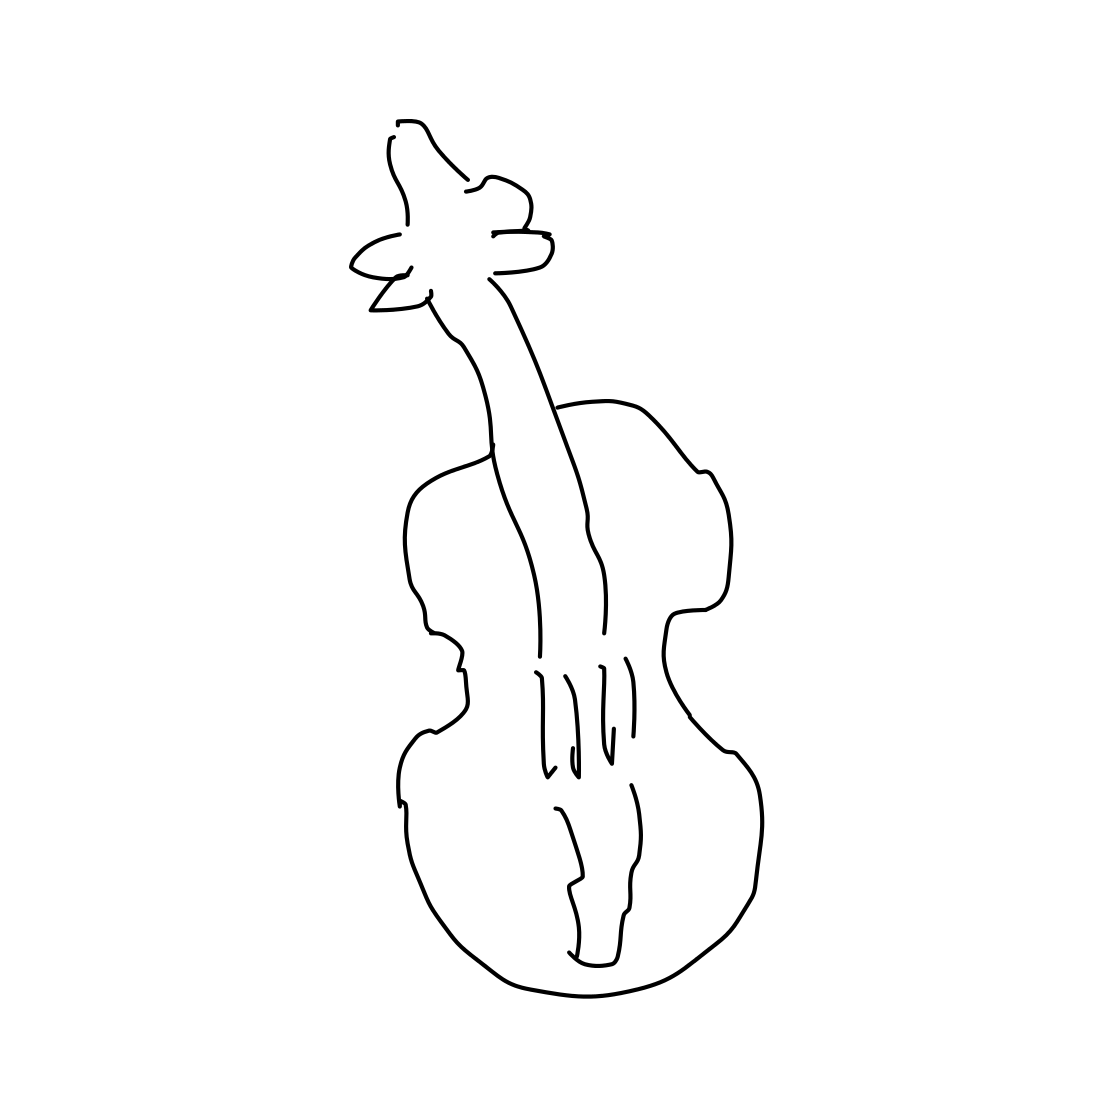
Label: violin